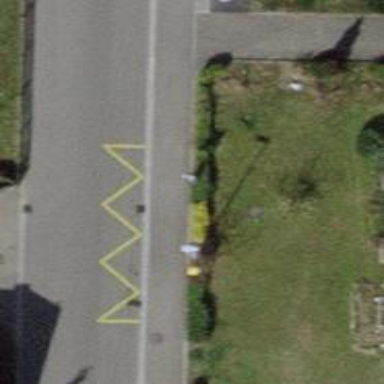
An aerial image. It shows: Bus stop with platform for public transport.